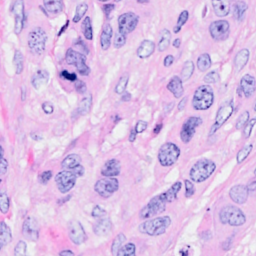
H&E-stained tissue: Breast